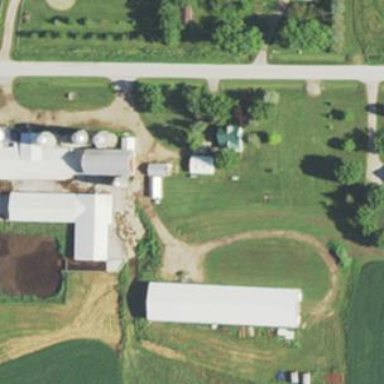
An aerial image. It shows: Farmyard area.